Question: I have a binary image below:

it's an image of random abstract picture, and by using matlab, what I wanna do is to detect, how many peaks does it have so I'll know that there are roughly 5 objects in it.
As you can see, there are, 5 peaks in it, so it means there are 5 objects in it.
I've tried using 'imregionalmax()', but I don't find it usefull, since my image already in binary image. I also tried to use 'regionprops('Area')', but it shows wrong number since there is no exact whitespace between each object. Thanks in advance
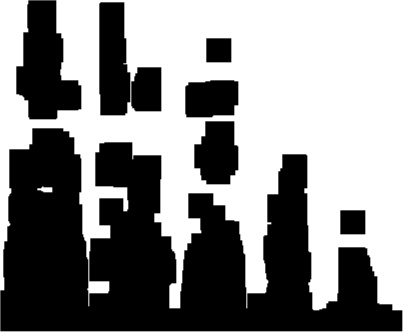
Answer: As your they are peaks, they are vertical structures. So in this particular case, you case use <URL>: you make all the black pixels fall as if they were effected by gravity. Then you will find a curve of black pixels on the bottom of your image. Then you can count the number of peaks.
Here is the algorithm:
1. Invert the image (black is normally the absence of information)
2. Histogram projection
3. Closing and opening in order to clean the signal and get the final result.
4. You can add a maxima detection to get the top of the peaks.